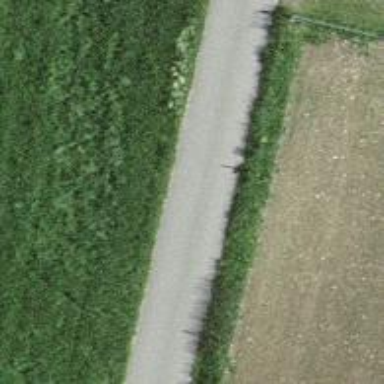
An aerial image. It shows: Unclassified road passing through agricultural land.